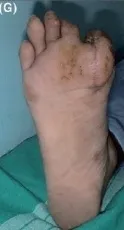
(D) After closure Plantar aspect.
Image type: medical_photograph (skin_photograph)